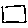
Label: square